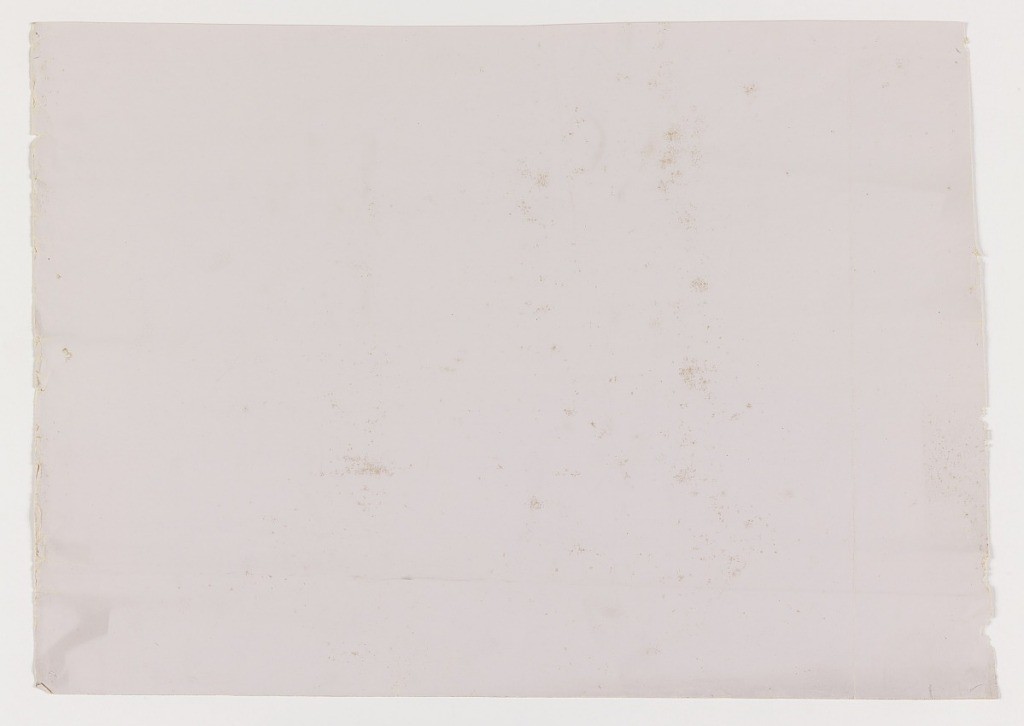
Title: Sidewall - fragment
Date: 1845–55
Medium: Machine-printed on machine-made paper
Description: Machine applied ground color in a very subtle shade of light pink or lavender. No design is printed on the ground.